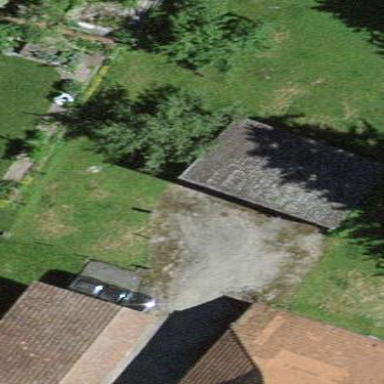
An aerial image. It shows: Garage.